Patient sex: M
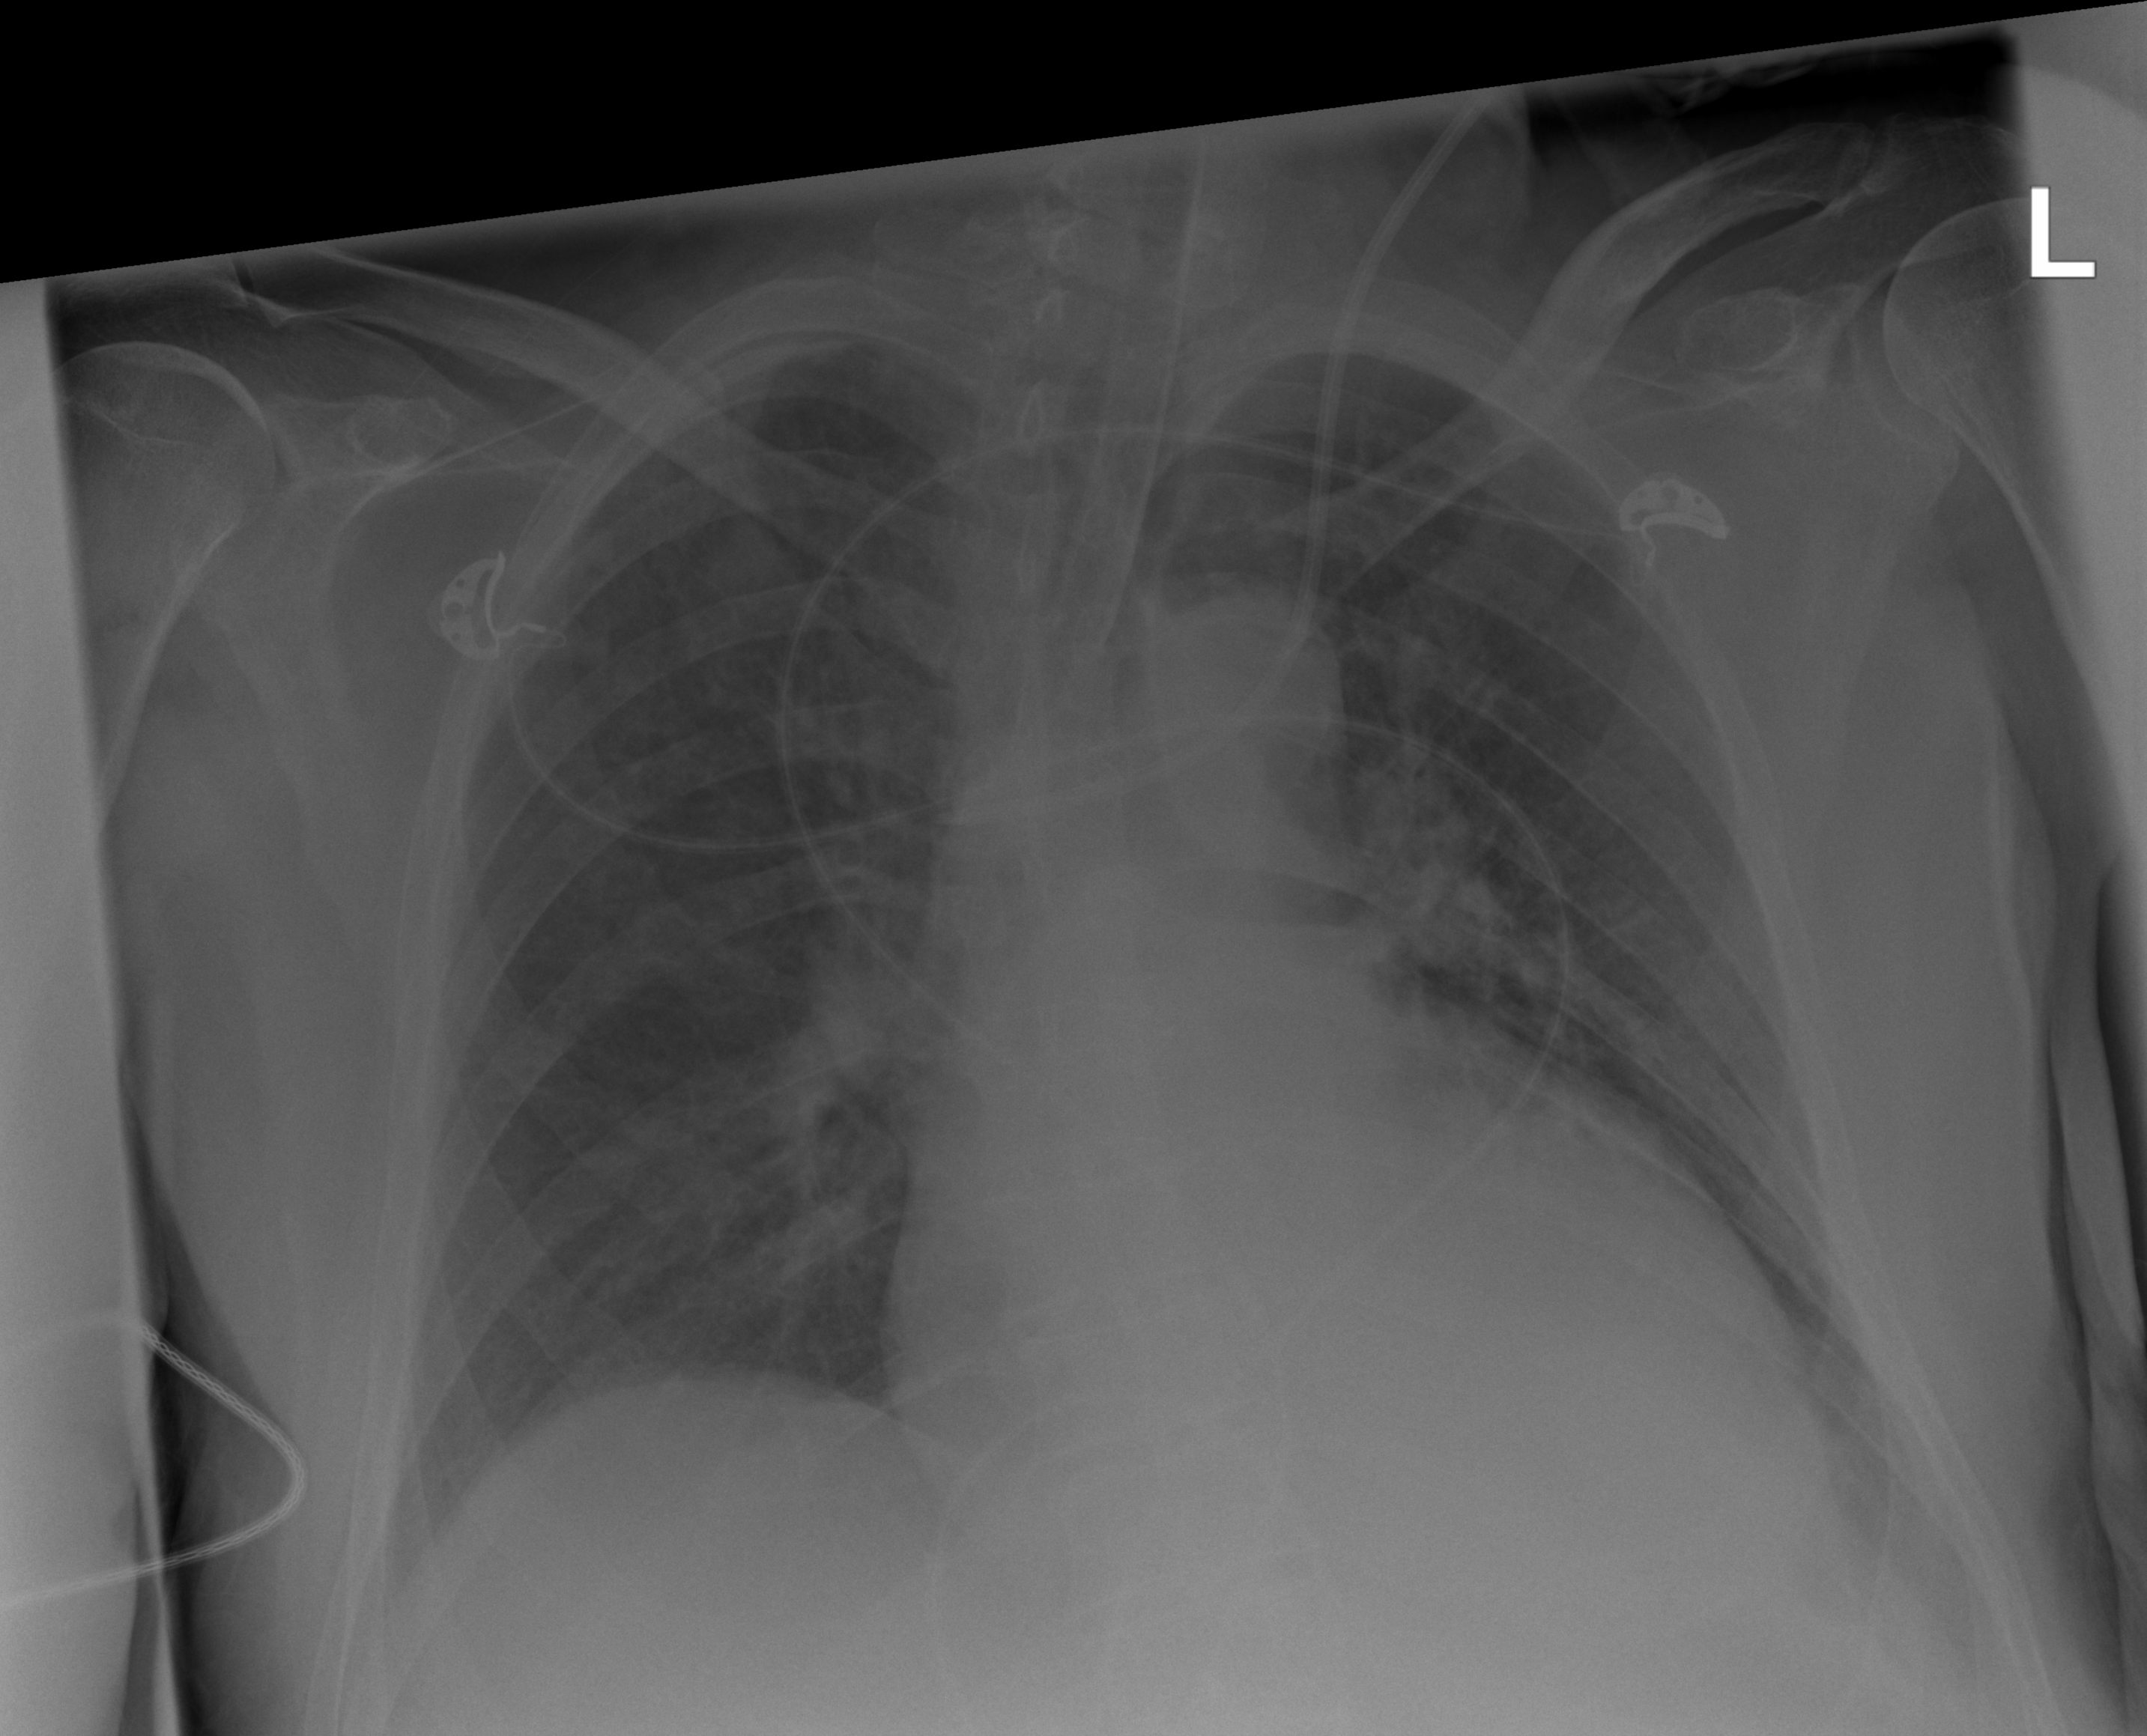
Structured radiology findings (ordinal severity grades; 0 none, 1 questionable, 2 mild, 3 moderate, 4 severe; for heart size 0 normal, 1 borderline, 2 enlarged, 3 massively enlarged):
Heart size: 2
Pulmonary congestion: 2
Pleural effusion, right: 1
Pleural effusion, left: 2
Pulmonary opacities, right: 1
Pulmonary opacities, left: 1
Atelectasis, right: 2
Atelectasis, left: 2